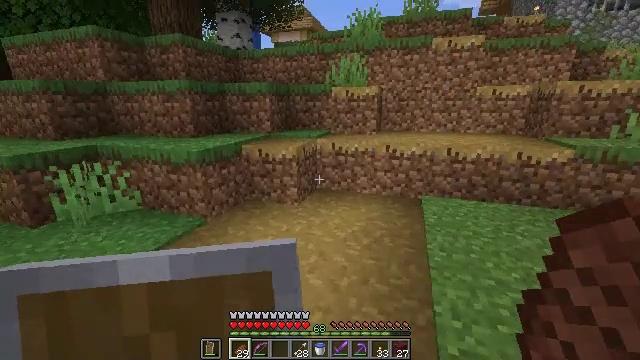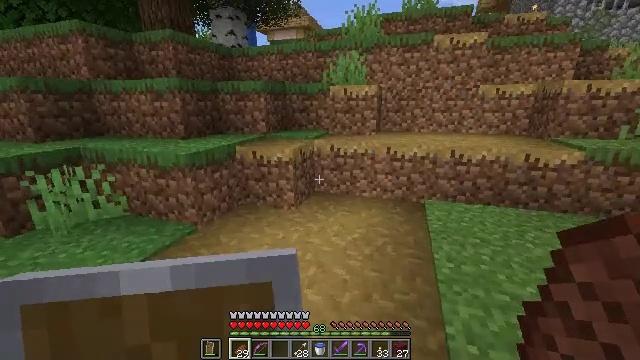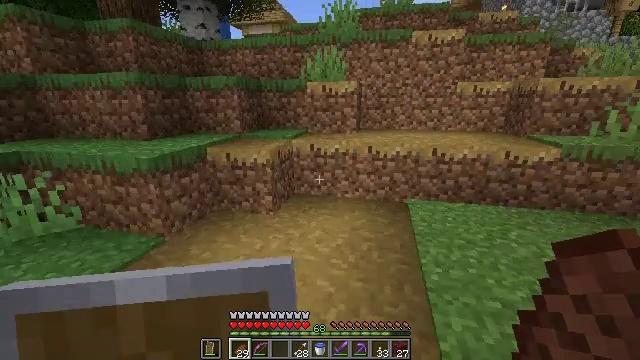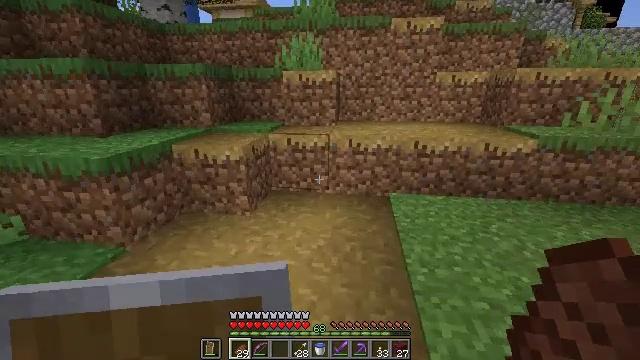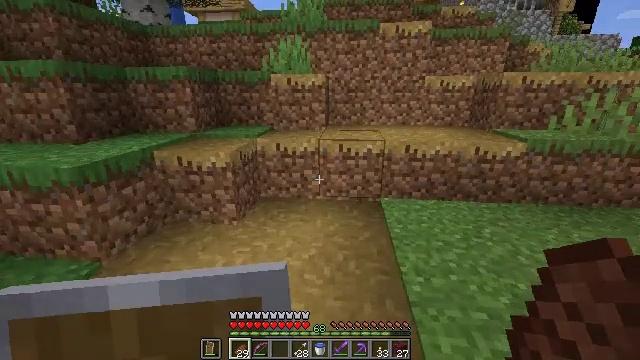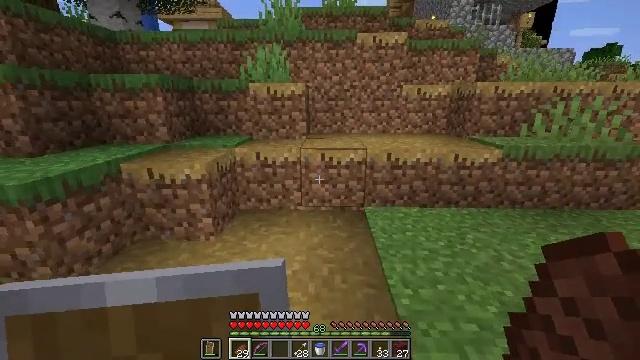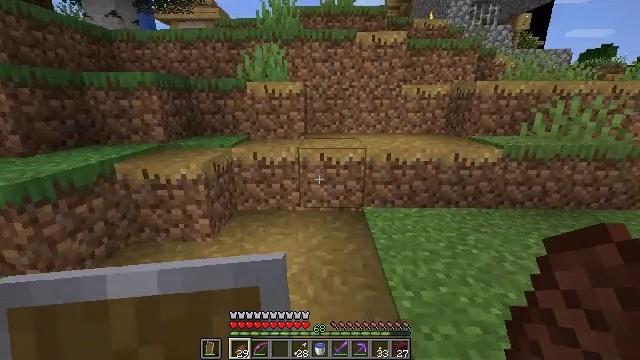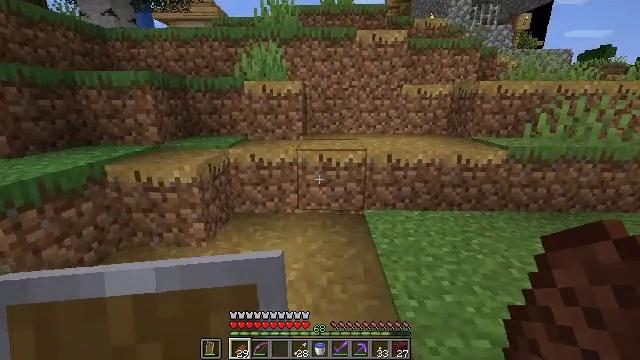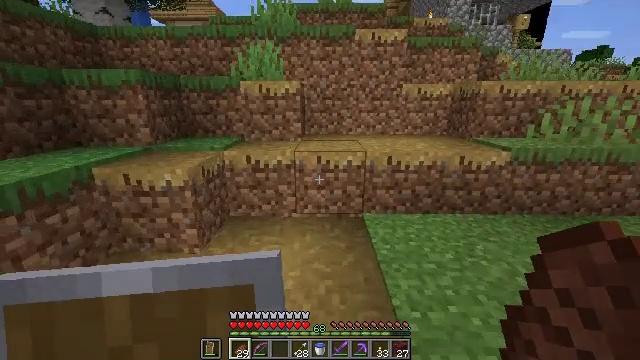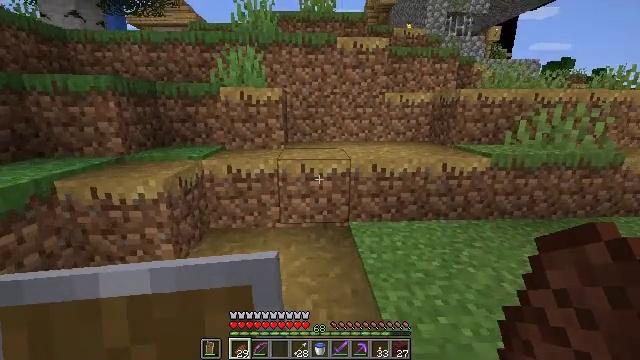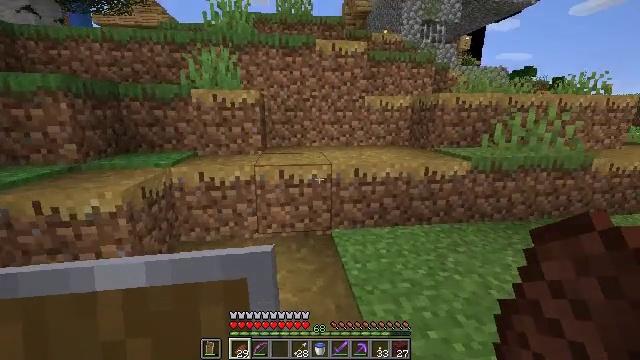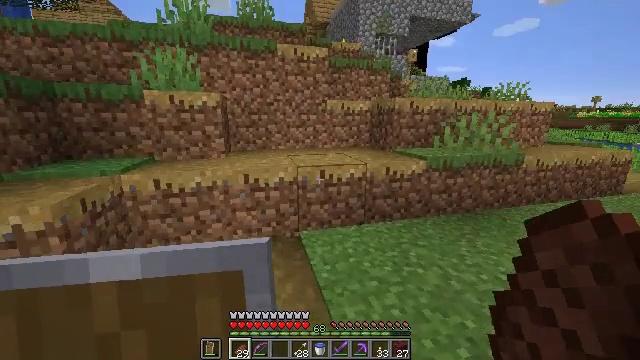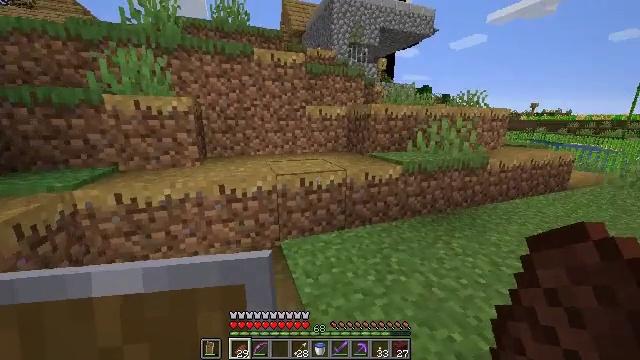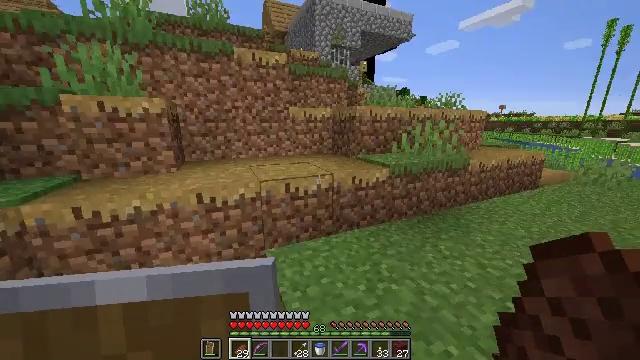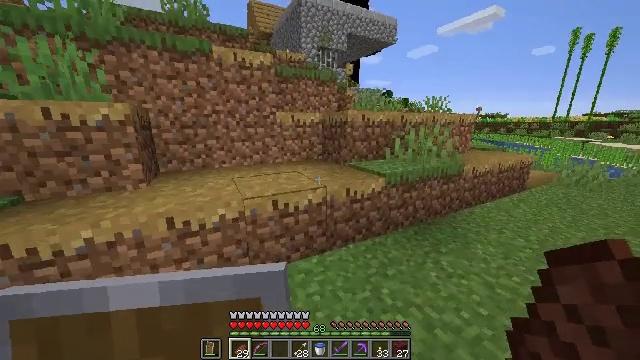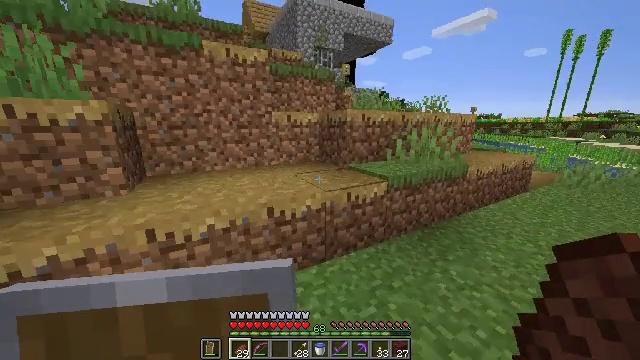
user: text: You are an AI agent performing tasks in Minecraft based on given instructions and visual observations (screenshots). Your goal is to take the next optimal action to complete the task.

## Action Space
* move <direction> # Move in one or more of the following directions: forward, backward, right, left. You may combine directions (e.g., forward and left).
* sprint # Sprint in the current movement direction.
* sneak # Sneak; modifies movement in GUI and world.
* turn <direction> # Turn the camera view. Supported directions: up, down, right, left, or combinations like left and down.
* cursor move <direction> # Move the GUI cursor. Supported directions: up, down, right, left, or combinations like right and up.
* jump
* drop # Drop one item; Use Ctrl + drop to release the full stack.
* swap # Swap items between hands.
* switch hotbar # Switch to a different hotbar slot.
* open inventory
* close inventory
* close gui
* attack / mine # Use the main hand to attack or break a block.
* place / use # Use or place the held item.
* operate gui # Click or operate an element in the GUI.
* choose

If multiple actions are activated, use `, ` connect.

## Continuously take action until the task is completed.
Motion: motion action
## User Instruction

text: Break the pumpkin to collect it.
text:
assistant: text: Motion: move forward
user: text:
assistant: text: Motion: move forward, turn right
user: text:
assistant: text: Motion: move forward, turn right and down
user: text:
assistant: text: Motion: turn right
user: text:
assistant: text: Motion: turn right and up
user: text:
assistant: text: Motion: no_op
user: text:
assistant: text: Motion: move forward
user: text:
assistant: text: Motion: move forward
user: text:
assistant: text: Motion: turn right and up
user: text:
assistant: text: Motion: move forward, turn right
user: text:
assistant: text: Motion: move forward, turn right
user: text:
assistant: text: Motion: move forward, turn right
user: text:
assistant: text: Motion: move forward, turn right
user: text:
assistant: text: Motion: move forward, turn right
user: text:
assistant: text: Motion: move forward
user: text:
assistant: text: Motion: move forward
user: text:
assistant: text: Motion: move forward
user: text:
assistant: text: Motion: move forward
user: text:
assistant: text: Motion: move forward, jump
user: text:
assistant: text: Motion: move forward, jump
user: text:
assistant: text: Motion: move forward, jump
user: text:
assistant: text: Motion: move forward
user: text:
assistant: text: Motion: move forward
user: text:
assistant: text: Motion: move forward
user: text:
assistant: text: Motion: move forward
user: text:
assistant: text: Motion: move forward, jump
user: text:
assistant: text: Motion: move forward, jump
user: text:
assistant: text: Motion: move forward, jump
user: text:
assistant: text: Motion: move forward
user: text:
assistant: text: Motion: move forward